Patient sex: M
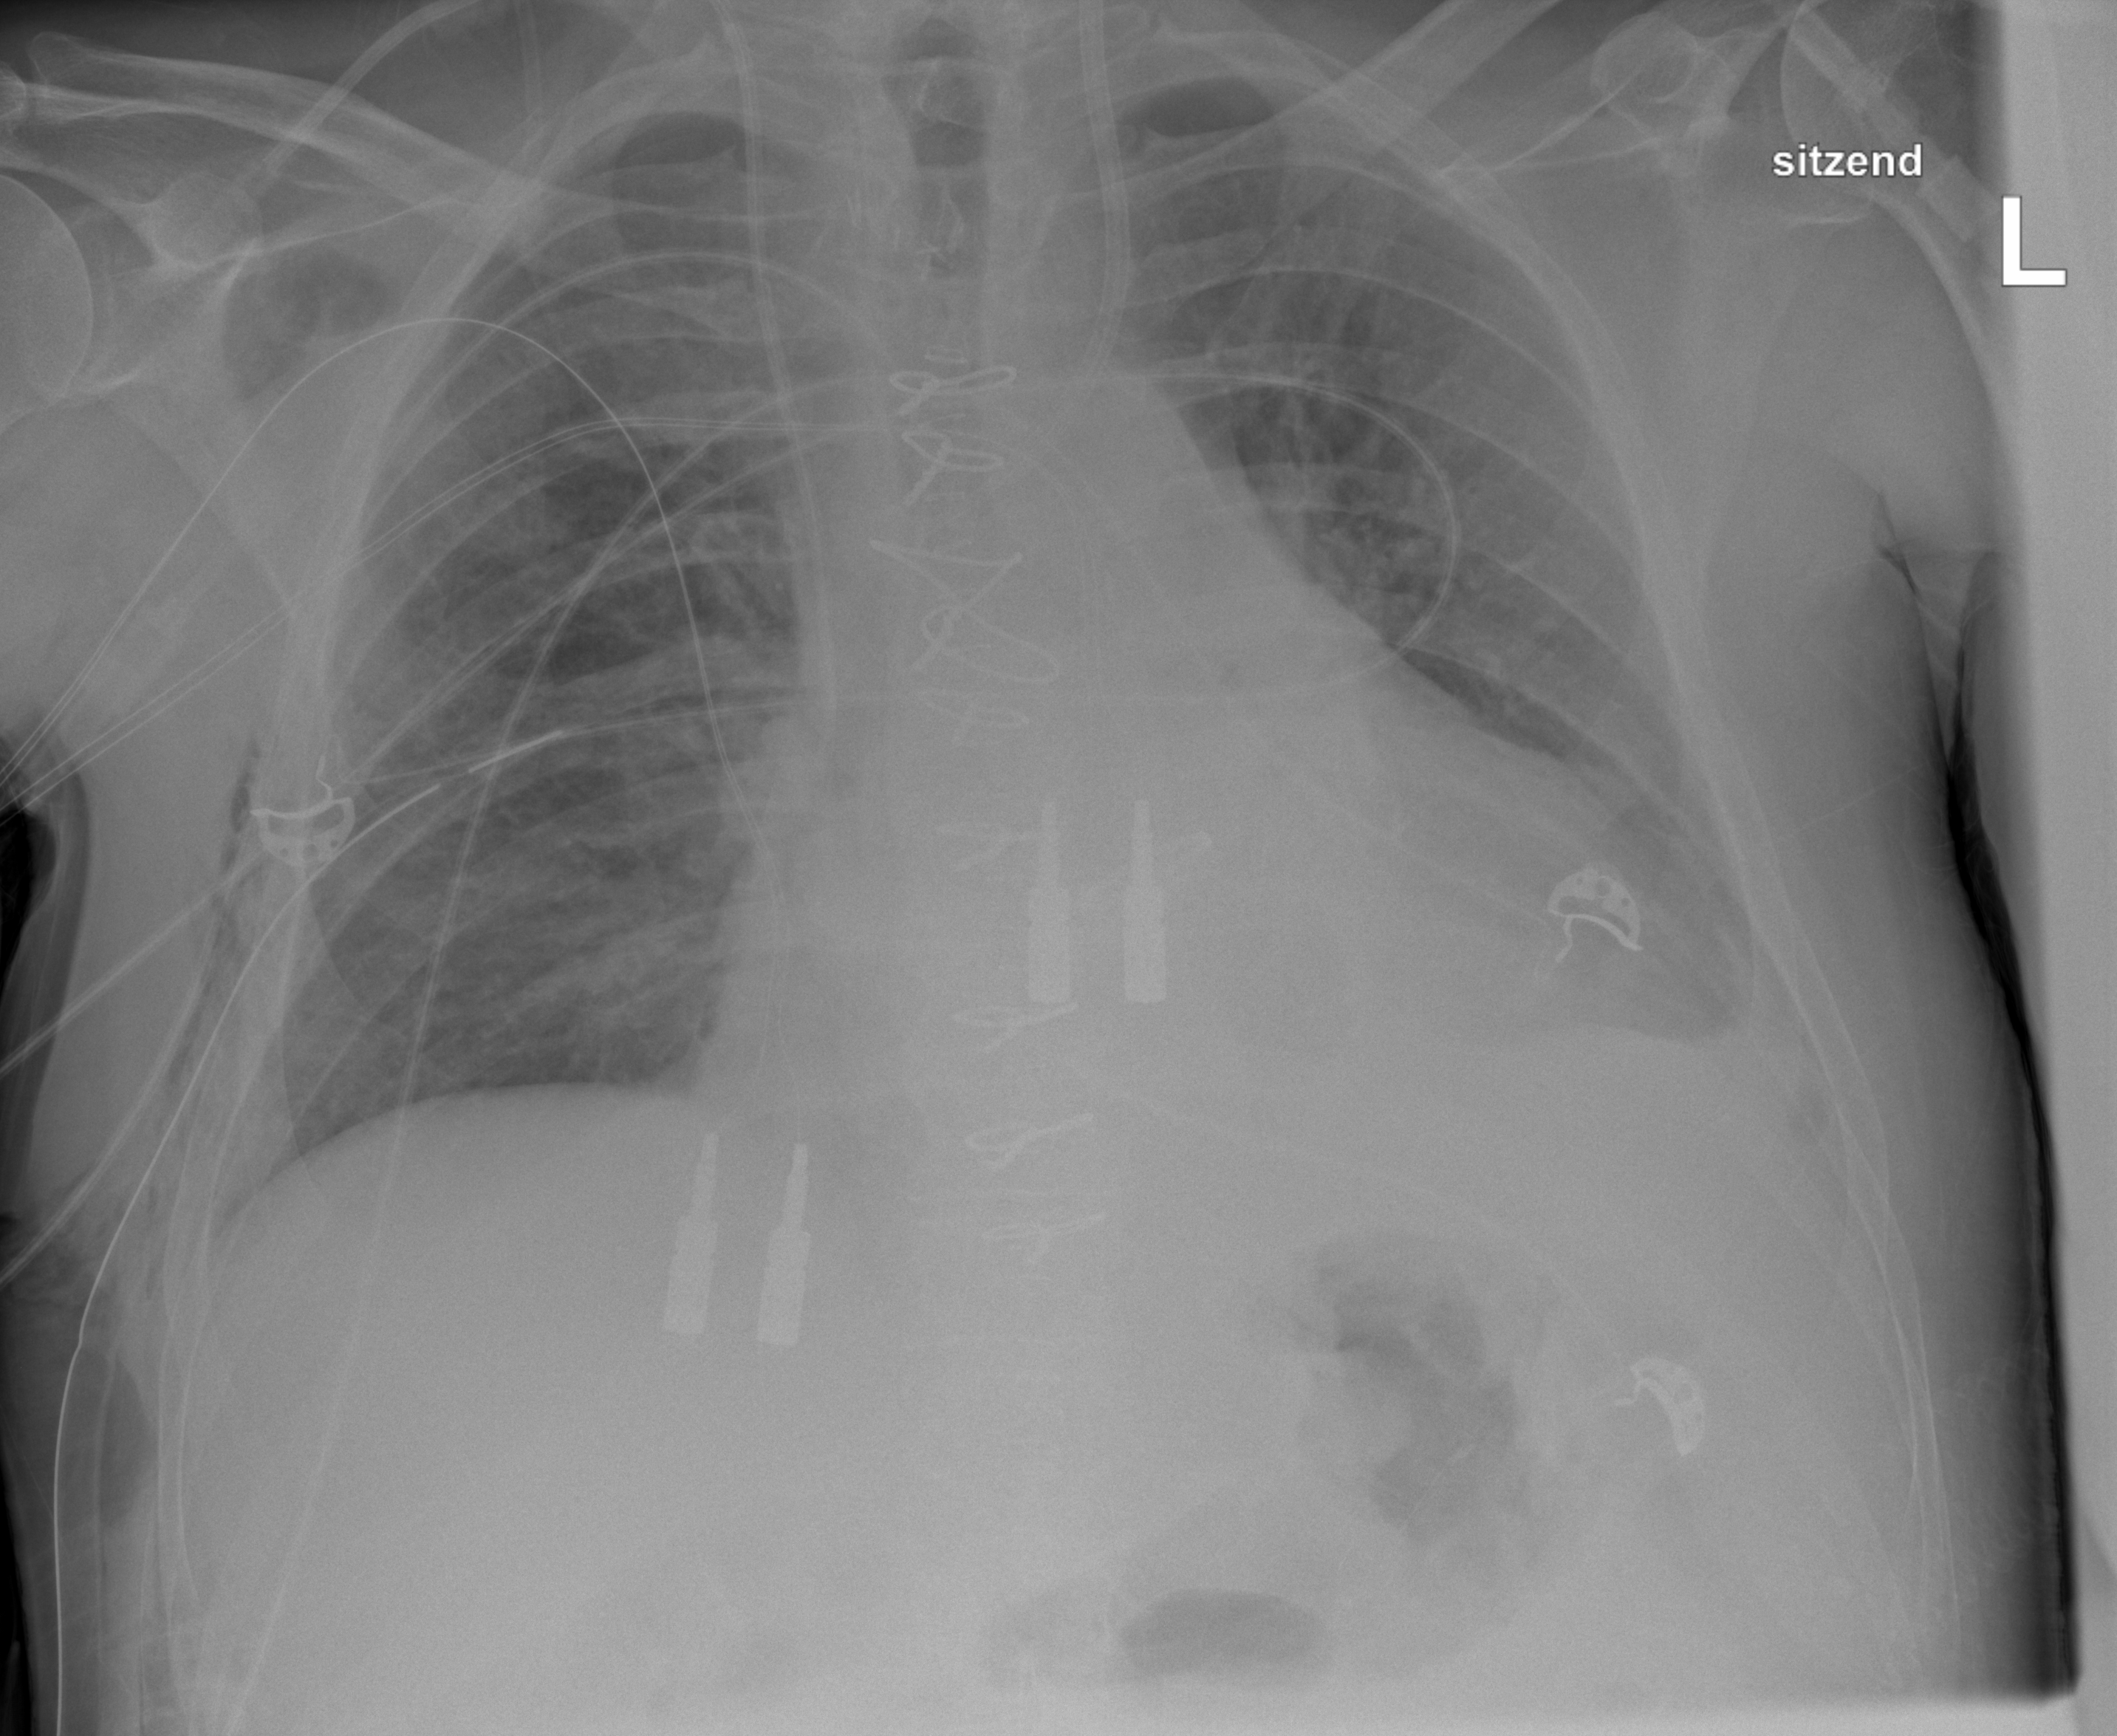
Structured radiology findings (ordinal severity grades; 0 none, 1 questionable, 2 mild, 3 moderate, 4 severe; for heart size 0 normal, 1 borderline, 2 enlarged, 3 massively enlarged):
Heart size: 2
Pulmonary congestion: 0
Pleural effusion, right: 0
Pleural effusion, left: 2
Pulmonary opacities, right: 2
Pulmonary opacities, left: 0
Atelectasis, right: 2
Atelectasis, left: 2